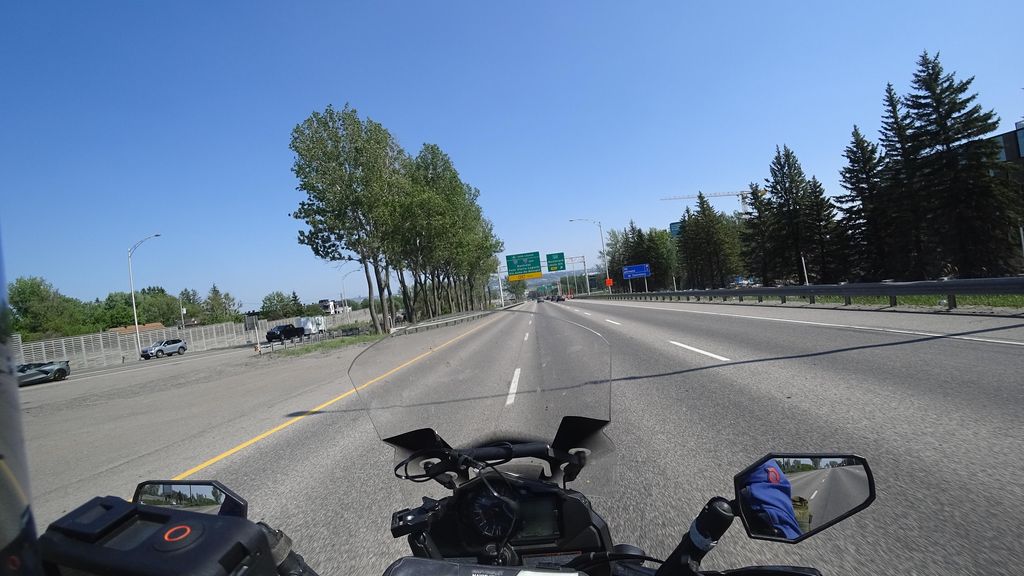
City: quebec_city